Question: I'm making a kind of a webshop in c#. So I have this UI (see picture) and I want to bind the data to the UI elements with a loop (less code). I can do this manual with a lot of code but that's not what I want. I was thinking about element looping but I can't find anything about that.
Does anyone know how to do this?

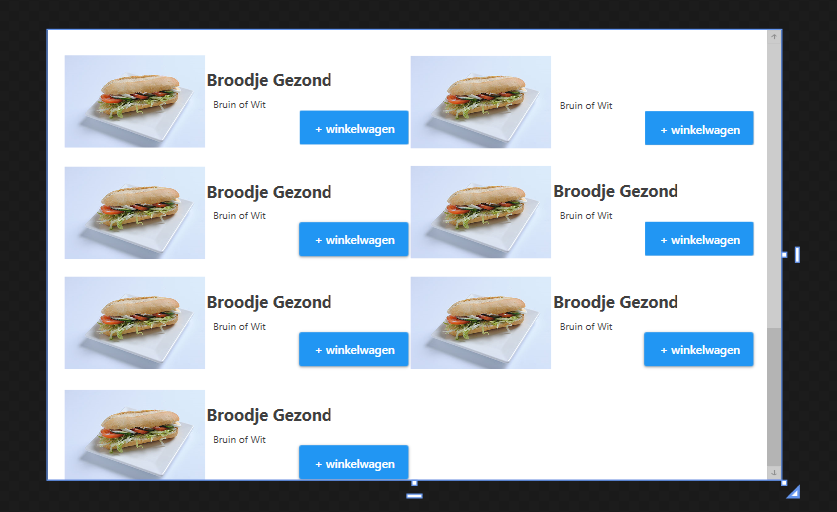
Answer: Based on your requirement, I would like to suggest you to follow MVVM, as also suggested in comments. Here are following steps to achieve your goal.
1. Define your model, which contains all required properties like Picture, Ids, Title, description etc.
2. Define ViewModel which contains ObservalbeCollection or List(based on your requirement) of model.
3. Fill your Collection from DB, by any ORM you like.
4. You need to beautify UI to display List of items. I would suggest you to use List view and define (ItemTemplate, ItemContainerStyle and ItemPanel).
5. Bind listview with VM's Property (Collection of your model). Thats all
Note: In each item you have button. When you set items source to listview, by default it will look command in related Model. If you want to define common Command for all items button, you need to create Command in VM, and bind this command to listview itemtemplate Button by using RelativeSource and finding Ancestor, so that search VM's Command in ancestor datacontext.